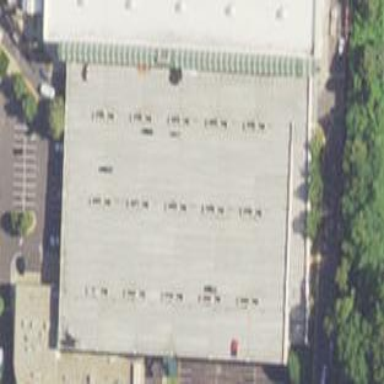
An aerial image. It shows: Multi-storey parking building.